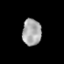
Tissue: prostate
Cell type: T cells
Senescence score: 0.3302
Nuclear area (px): 500
Mean DAPI intensity: 165.514